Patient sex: F
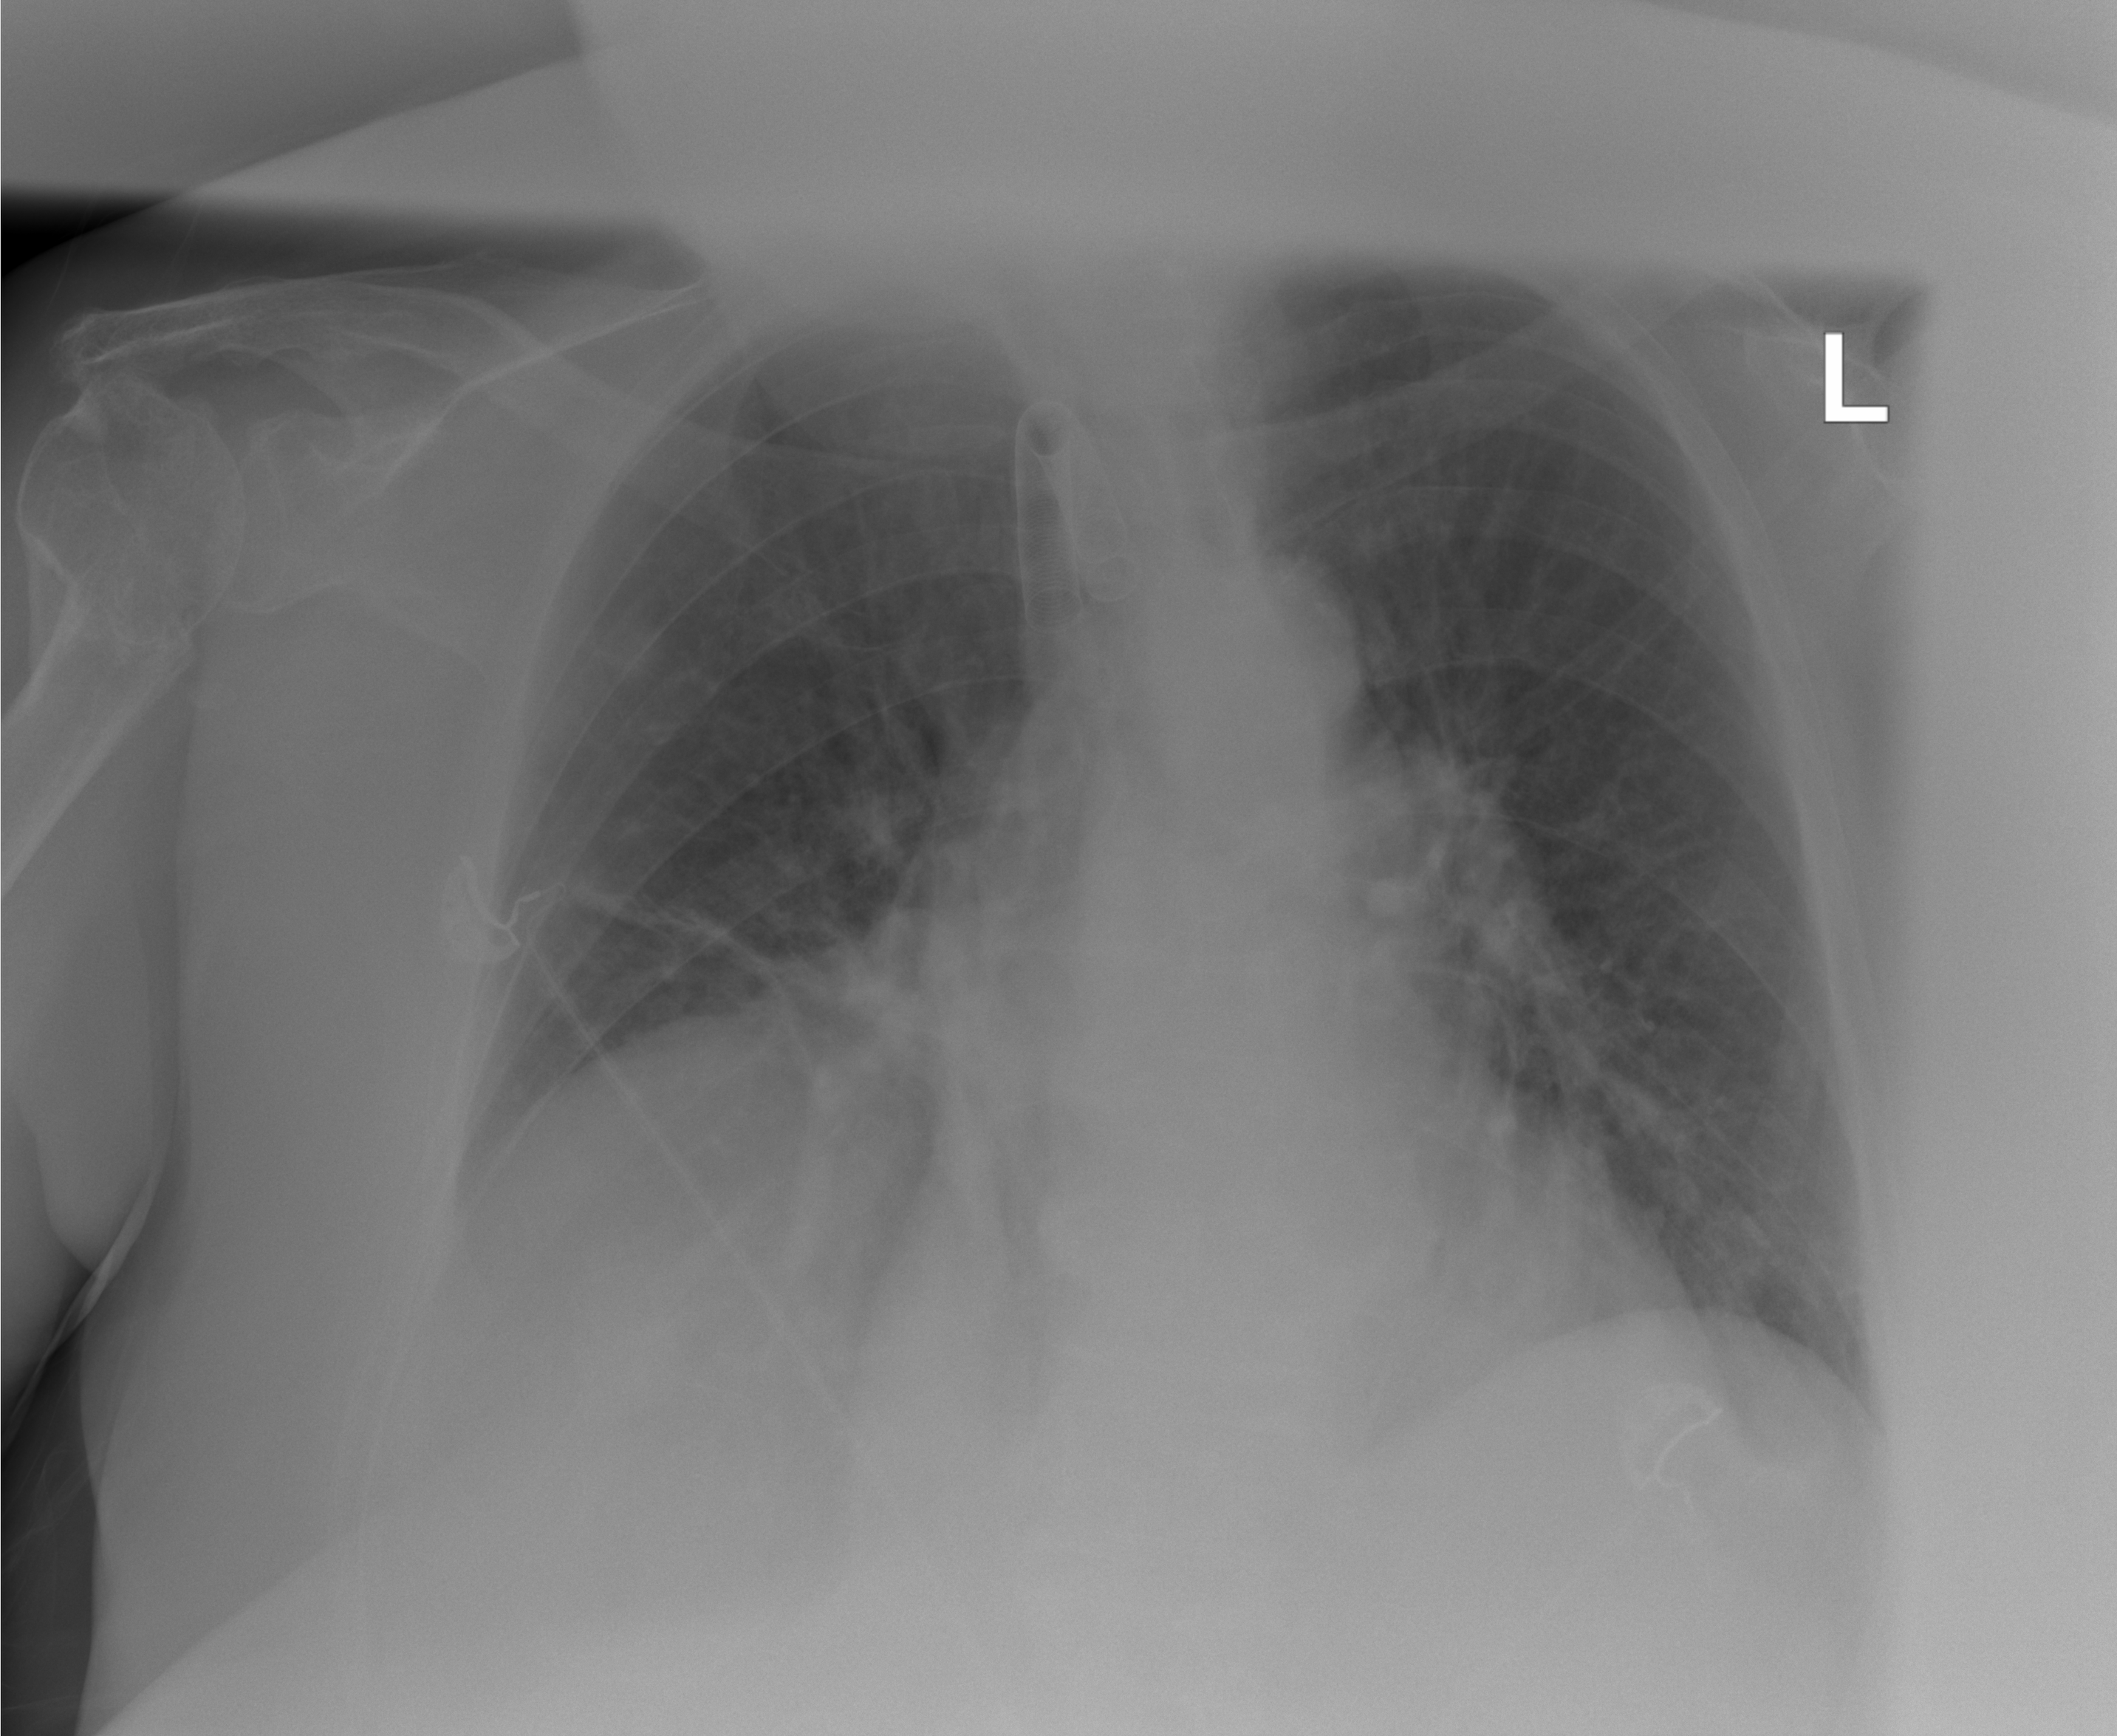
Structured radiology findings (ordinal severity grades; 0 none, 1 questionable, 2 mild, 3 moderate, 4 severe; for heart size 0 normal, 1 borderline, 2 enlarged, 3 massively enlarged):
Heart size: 0
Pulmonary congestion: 2
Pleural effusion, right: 2
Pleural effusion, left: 1
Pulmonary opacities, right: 2
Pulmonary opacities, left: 0
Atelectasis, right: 2
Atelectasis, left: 0